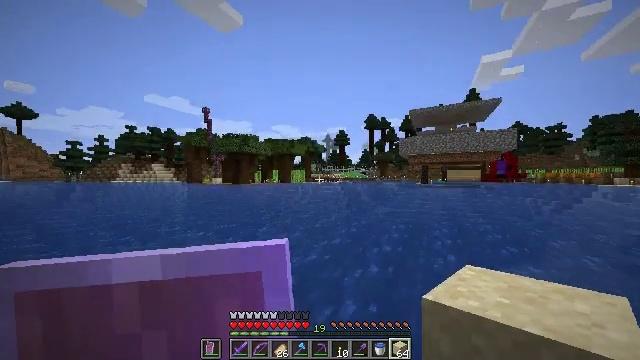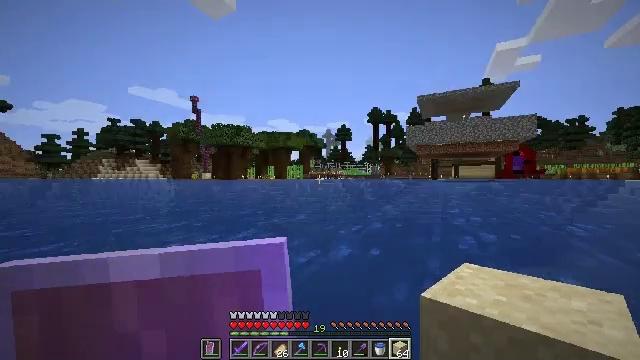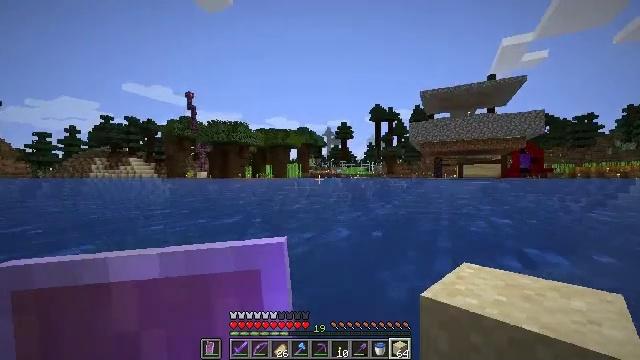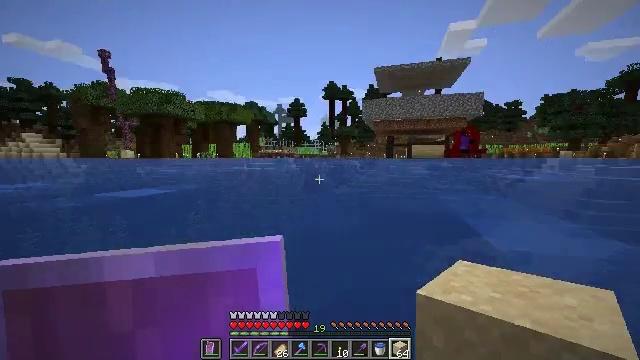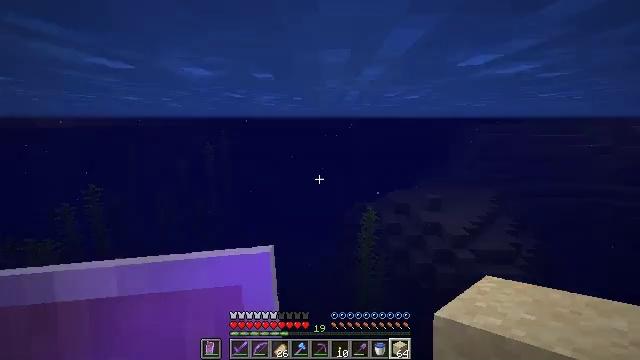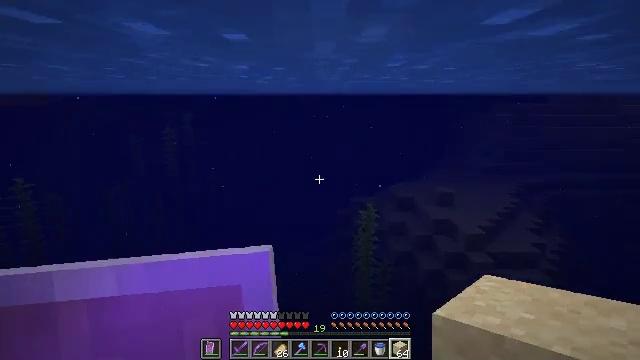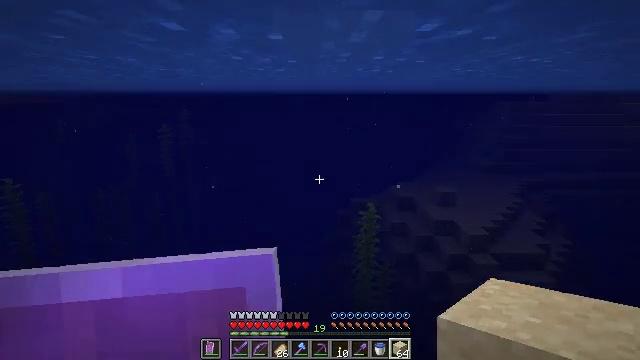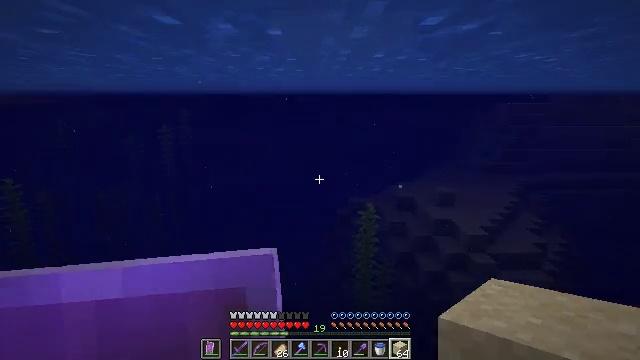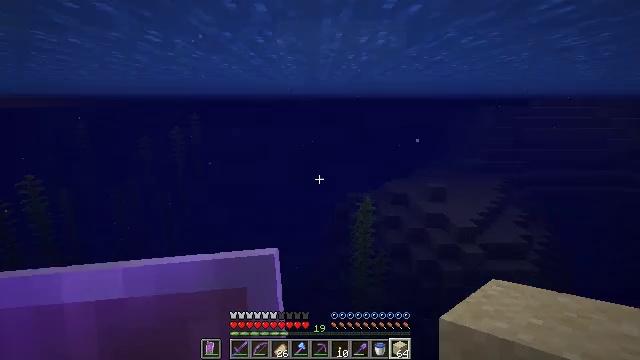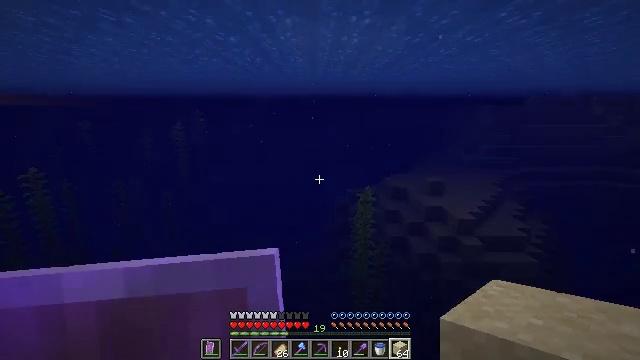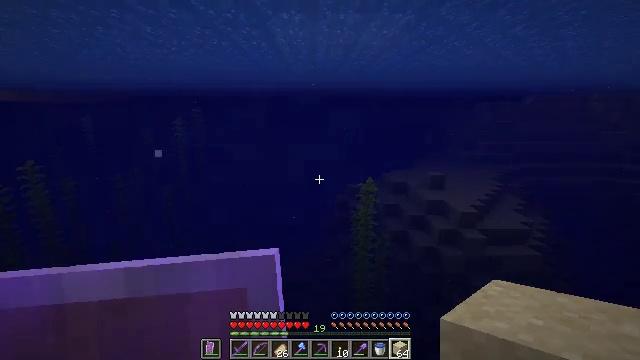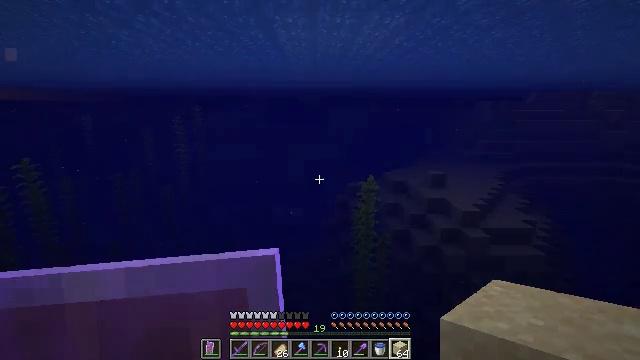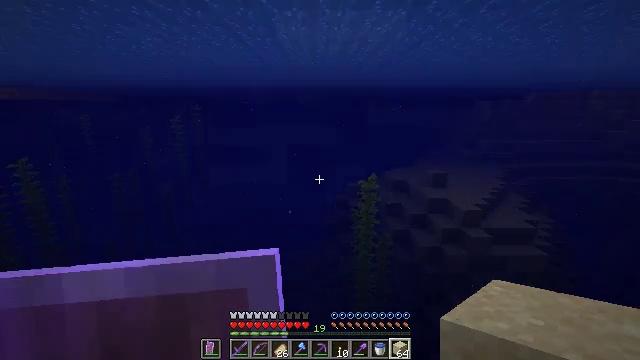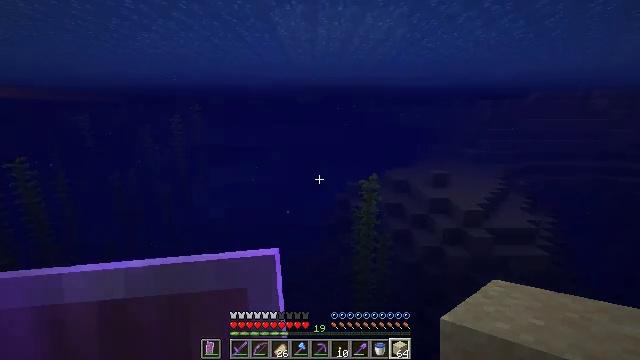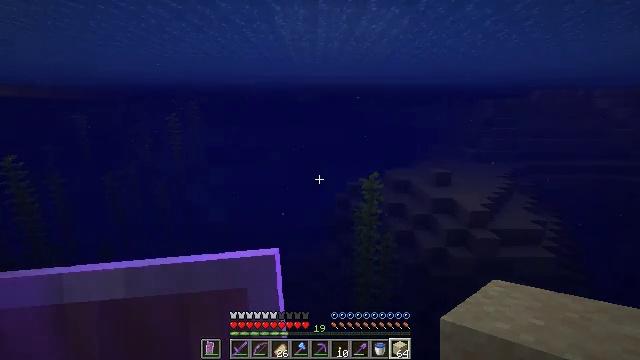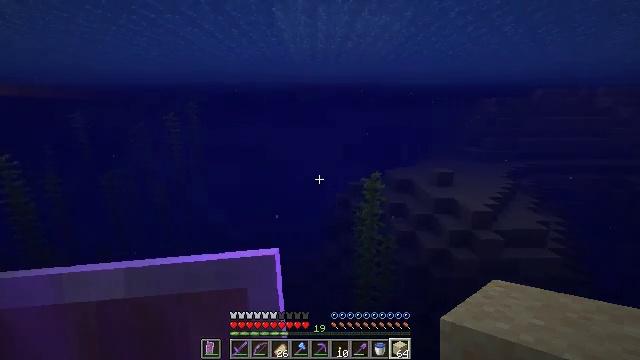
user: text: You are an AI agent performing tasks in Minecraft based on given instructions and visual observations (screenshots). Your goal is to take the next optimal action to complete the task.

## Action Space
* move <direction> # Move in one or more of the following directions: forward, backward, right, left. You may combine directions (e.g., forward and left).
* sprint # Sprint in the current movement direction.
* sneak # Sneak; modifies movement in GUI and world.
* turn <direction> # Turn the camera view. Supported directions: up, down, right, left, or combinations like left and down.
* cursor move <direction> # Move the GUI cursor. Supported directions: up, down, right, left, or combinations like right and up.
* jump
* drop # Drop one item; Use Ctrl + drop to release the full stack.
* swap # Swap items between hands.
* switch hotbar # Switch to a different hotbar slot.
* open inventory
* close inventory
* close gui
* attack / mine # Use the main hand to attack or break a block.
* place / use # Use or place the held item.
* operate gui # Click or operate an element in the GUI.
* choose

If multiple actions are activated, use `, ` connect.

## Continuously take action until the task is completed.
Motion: motion action
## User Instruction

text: Craft the TNT.
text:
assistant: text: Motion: move forward, sprint
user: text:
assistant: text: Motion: move forward, sprint, jump
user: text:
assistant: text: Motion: move forward, sprint, turn right and down, jump
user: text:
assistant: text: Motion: move forward, sprint, turn right and down, jump
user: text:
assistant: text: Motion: move forward, sprint, turn right and down, jump
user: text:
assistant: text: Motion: move forward, sprint
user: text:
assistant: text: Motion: move forward, sprint
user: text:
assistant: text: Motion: move forward, sprint
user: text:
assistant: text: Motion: move forward, sprint
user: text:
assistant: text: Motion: move forward, sprint
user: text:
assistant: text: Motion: move forward, sprint
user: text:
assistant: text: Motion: move forward, sprint
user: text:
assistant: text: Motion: move forward, sprint
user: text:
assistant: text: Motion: move forward, sprint
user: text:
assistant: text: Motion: move forward, sprint
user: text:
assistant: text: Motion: move forward, sprint
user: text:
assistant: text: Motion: move forward, sprint
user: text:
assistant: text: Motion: move forward, sprint
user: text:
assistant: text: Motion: move forward, sprint
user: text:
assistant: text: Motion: move forward, sprint
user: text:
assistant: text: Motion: move forward, sprint
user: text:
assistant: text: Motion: move forward, sprint
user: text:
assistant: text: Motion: move forward, sprint
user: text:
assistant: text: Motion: move forward, sprint, jump
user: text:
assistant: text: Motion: move forward, sprint, jump
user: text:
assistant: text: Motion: move forward, sprint, jump
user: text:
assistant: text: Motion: move forward, sprint, turn up, jump
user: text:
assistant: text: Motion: move forward, sprint, turn up, jump
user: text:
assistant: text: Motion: move forward, sprint
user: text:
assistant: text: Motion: move forward, sprint